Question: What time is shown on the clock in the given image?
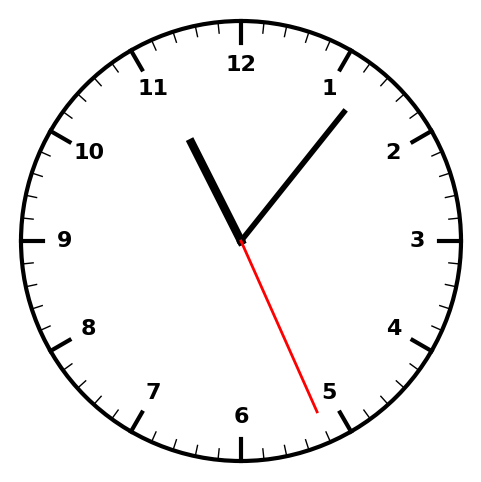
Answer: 11:06:26